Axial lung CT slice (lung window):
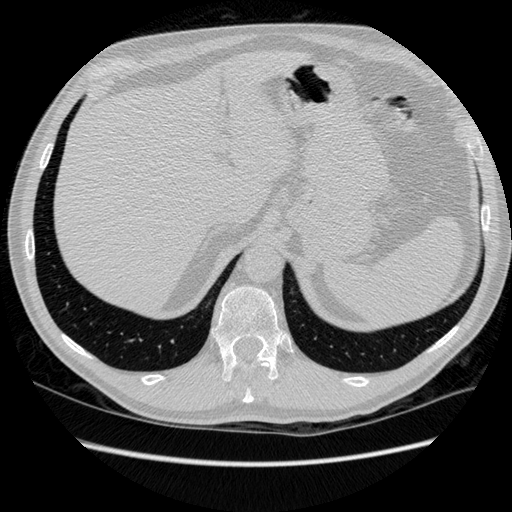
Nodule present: no